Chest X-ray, AP view. Patient: 21 years old, sex M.
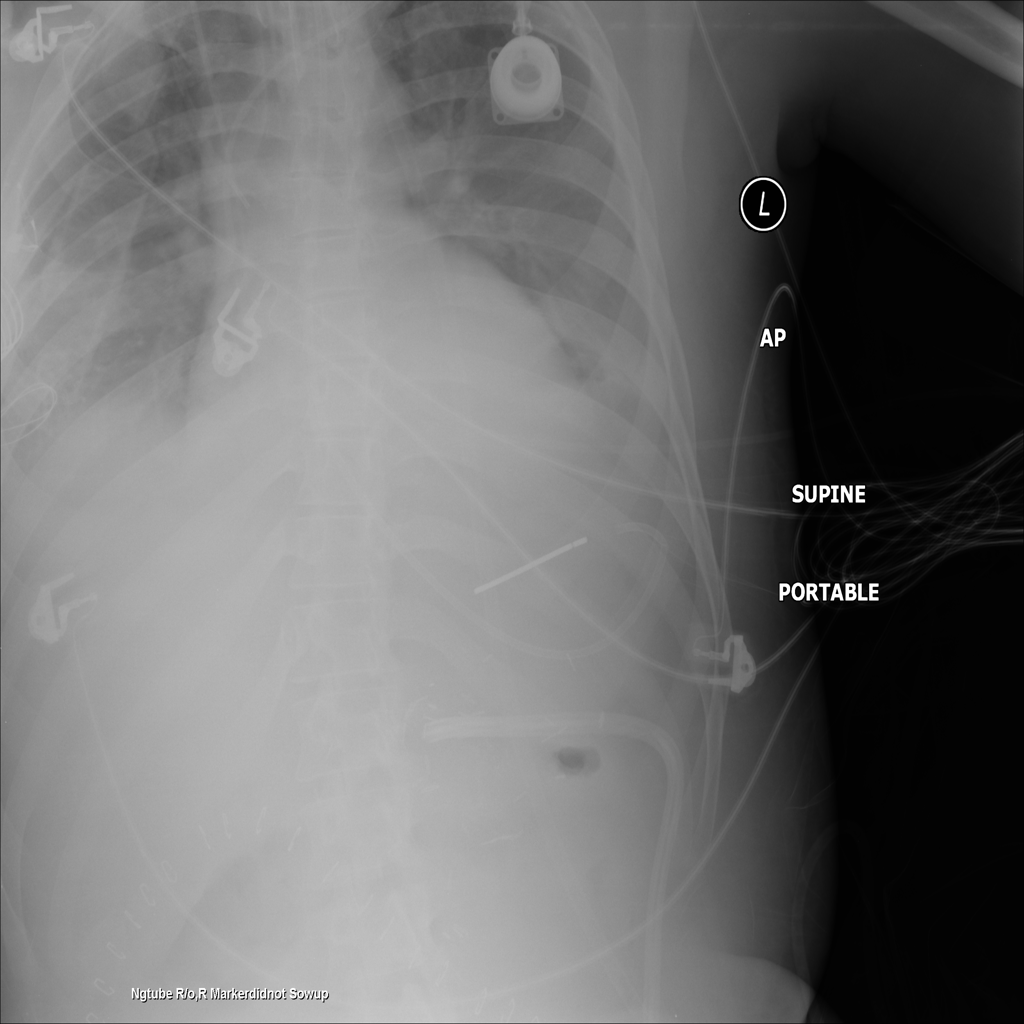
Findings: Effusion